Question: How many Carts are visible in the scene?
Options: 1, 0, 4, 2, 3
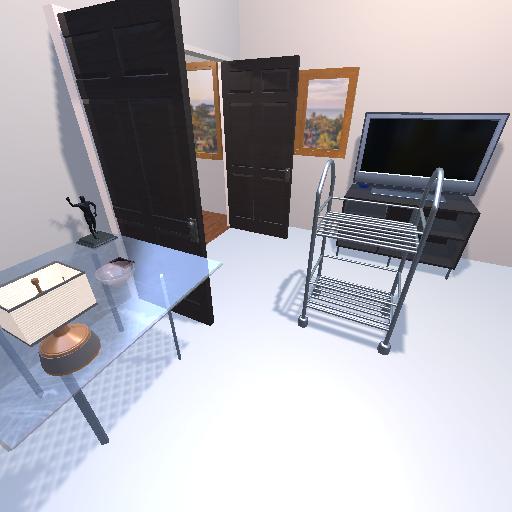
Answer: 1